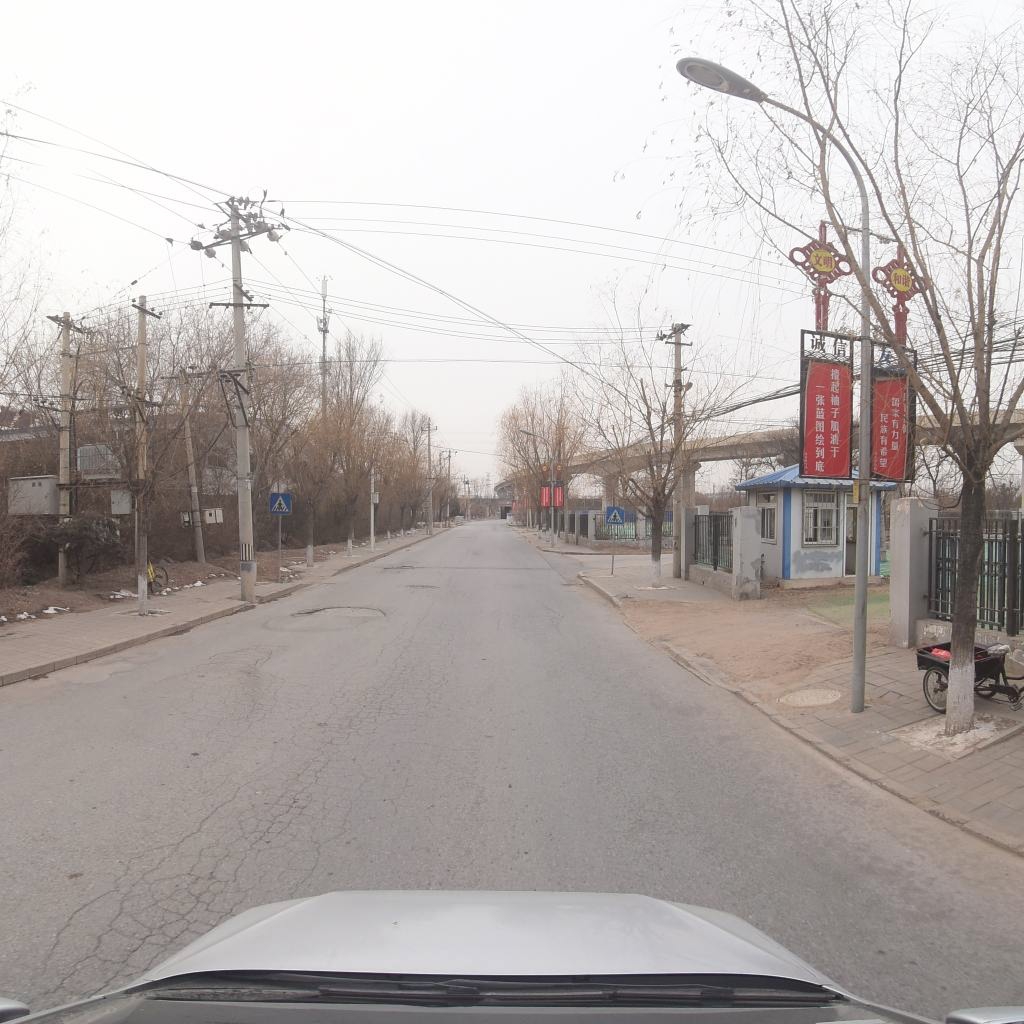
Region: Fengtai
Road damage annotations: pothole, alligator crack, manhole cover